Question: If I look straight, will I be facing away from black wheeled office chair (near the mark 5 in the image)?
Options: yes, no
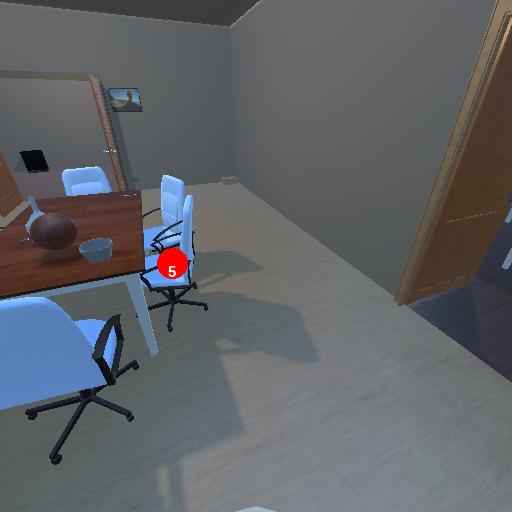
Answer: yes